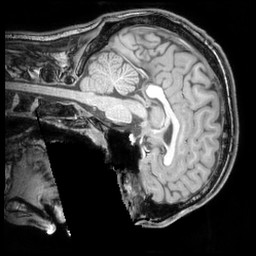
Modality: T1w
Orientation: sagittal
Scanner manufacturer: philips
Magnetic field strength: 3 T
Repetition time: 0.008122 s
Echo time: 0.003723 s